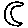
Label: moon